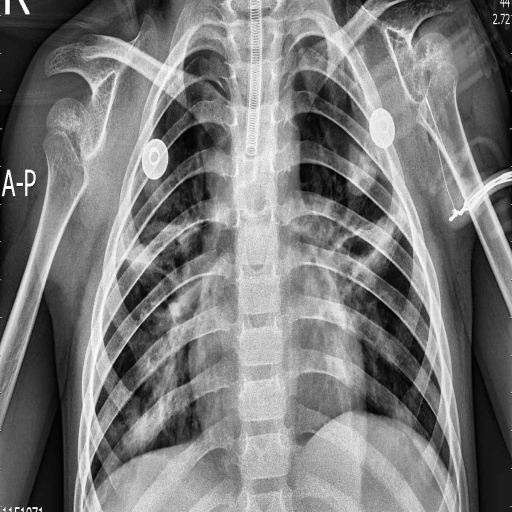
Finding: PNEUMONIA